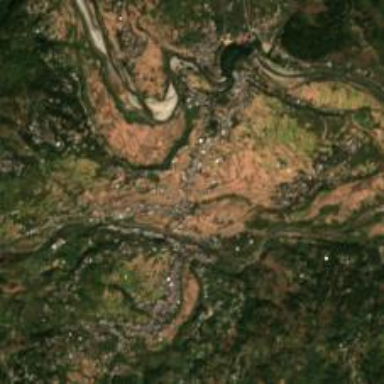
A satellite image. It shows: Village.